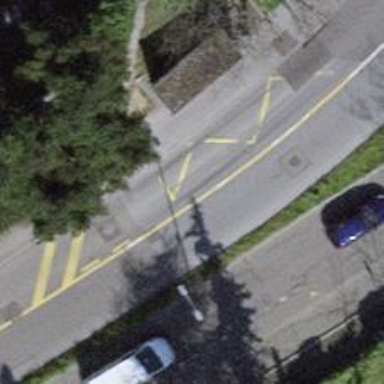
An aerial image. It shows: Public transport stop position.